Question: I'm looking to make an Android app that changes the look of the UI based on the device it's shown on (4 inch phone, 7inch tablet and 10inch tablet). I know you have the fragments API and it's probably that which I should use for this, but all the examples I've seen just have 2 activities sitting side by side and the code is a bit OTT for my needs (they have events passing between them etc).
Here is the comparison between a 4 inch device and a 7 inch device and how the different UI elements should move around (also note that element A can change design between the two devices).
Any ideas on how I would go about doing this, or if anyone has any sample code that would be fantastic!

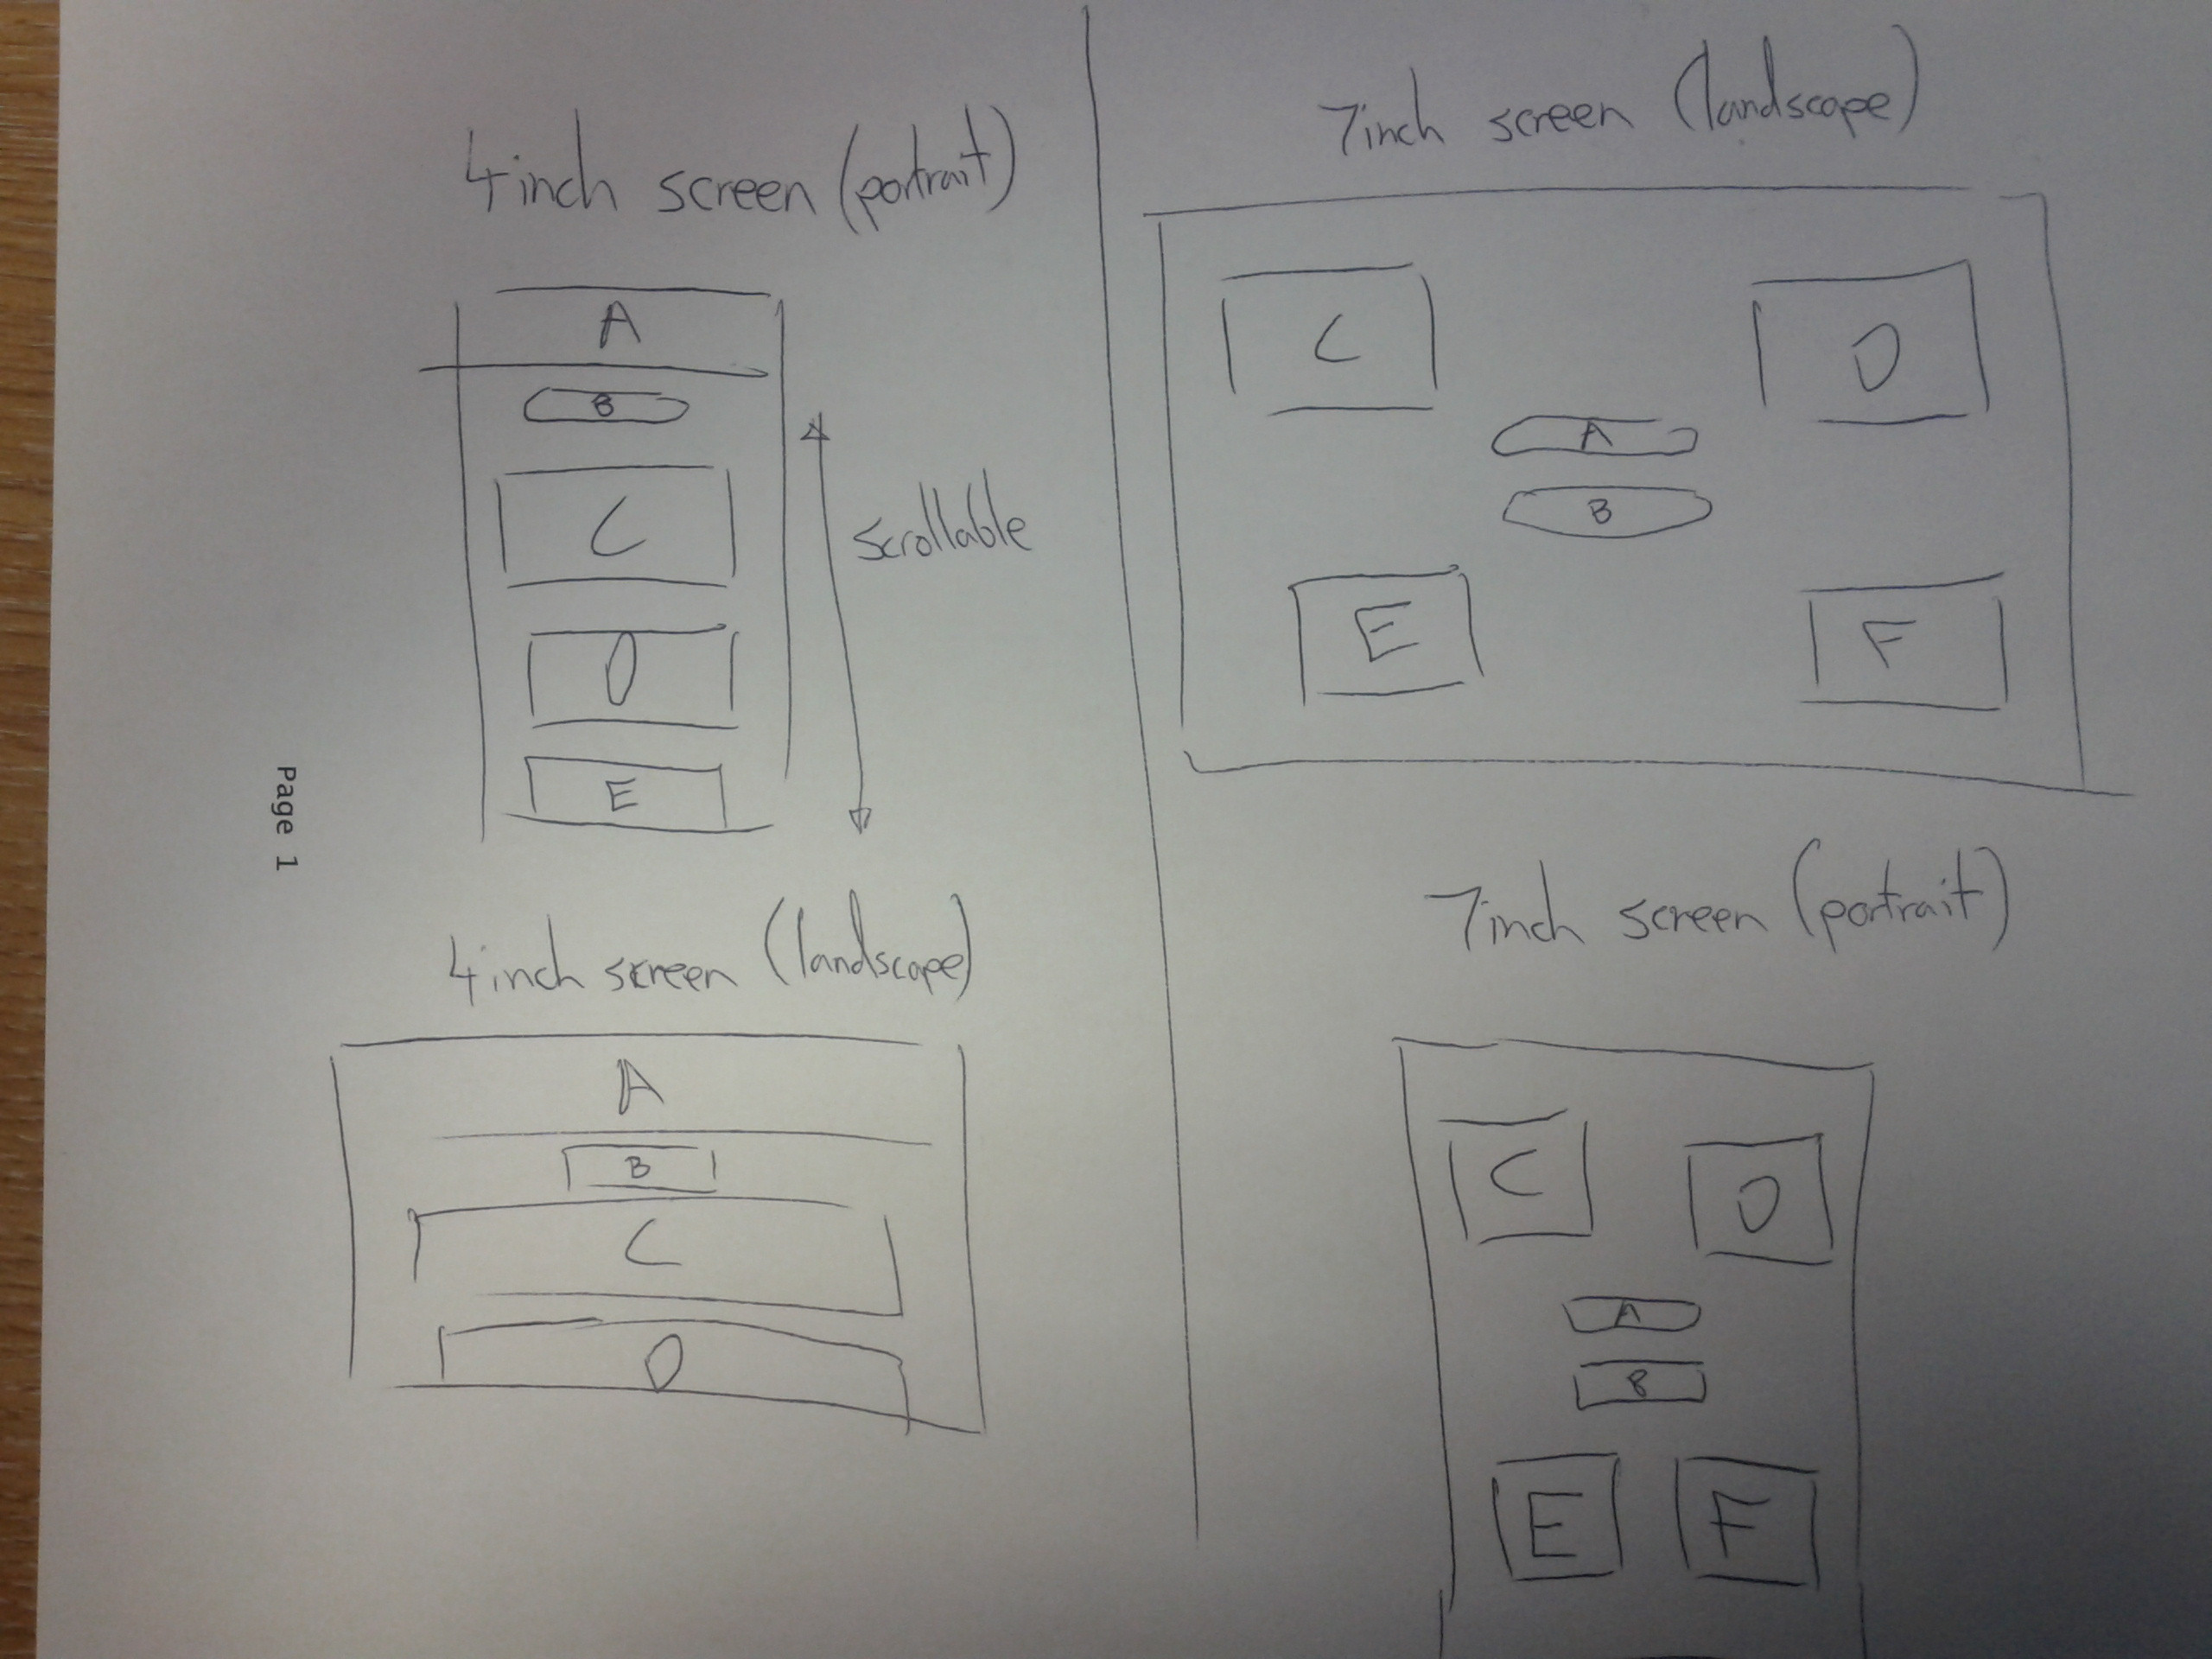
Answer: I think you should probably design different xml for each size. You can use the qualifier in the layout dir for different screen size. <URL>